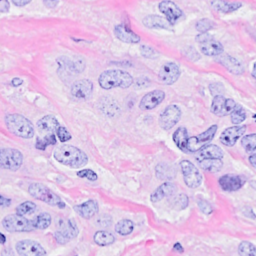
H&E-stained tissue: Breast